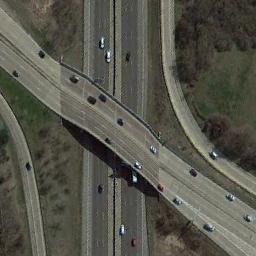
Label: overpass